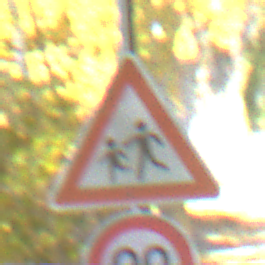
Verkehrszeichen: KinderRechts
Zusatzzeichen unten: Geschwindigkeit90
Umgebung: Outdoor, Urban
Tageszeit: Midday
Wetter: Clear
Licht: Natural
Jahreszeit: NotSpecified
Kontrast: LowContrast